Question: I am new to .net. I have written a code to export a gridview into excel. the export works but instead of getting data of gridview I get tags in the exported document. Same case if I exported the gridview to docs. This is what exported file looks like

The GridView I have gets populated by a search query. Here is an excerpt of my code:
'''
Protected Sub Button4_Click(sender As Object, e As EventArgs) Handles Button4.Click
MsgBox("Exporting")
Response.Clear()
Response.Buffer = True
Response.AddHeader("content-disposition", "attachment;filename=GridViewExport.xls")
Response.Charset = ""
Response.ContentType = "application/vnd.ms-excel"
Dim sw As New StringWriter()
Dim hw As New HtmlTextWriter(sw)
gridviewID.AllowPaging = False
gridviewID.DataSource = gvDataTable
gridviewID.DataBind()
gridviewID.RenderControl(hw)
Response.Write(sw.ToString())
Response.Flush()
Response.End()
'''
My GridView is not inside a Form tag as I already have a Form tag in my master page. This is how my GridView looks:
'''
<asp:GridView ID="gridviewID" runat="server"
AutoGenerateColumns="False" onrowcommand="searchResultsGridView_RowCommand">
<Columns>
<asp:BoundField DataField="logNum" HeaderText="ID" ReadOnly="True" ItemStyle-CssClass="hideme" />
<asp:BoundField DataField="workIDName" HeaderText="work NAME"
SortExpression="workIDName" ReadOnly="True" />
<asp:BoundField DataField="LeadIdName" HeaderText=" LEAD"
SortExpression="LeadIdName" ReadOnly="True" />
<asp:BoundField DataField="Lead_Name2"// and a lot of fields till closing tags
'''
I have placed right after my page load.
Placing this function right after export function wouldn't work. It would not let me export at all.
What could i be possibly doing wrong?
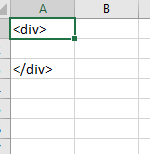
Answer: It seems like you execute export function before you bind data to grid view. Try to load data in separate event and execute export function in 'Button4_Click'event.
Check the sample code.
'''
using System;
using System.Data;
using System.Configuration;
using System.Collections;
using System.Web;
using System.Web.Security;
using System.Web.UI;
using System.Web.UI.WebControls;
using System.Web.UI.WebControls.WebParts;
using System.Web.UI.HtmlControls;
using System.Data.SqlClient;
public partial class ExportGridView : System.Web.UI.Page
{
protected void Page_Load(object sender, EventArgs e)
{
if (!Page.IsPostBack)
{
GridView1.DataSource = BindData();
GridView1.DataBind();
}
}
private string ConnectionString
{
get { return @"Server=localhost;Database=Northwind;
Trusted_Connection=true"; }
}
private DataSet BindData()
{
// make the query
string query = "SELECT * FROM Categories";
SqlConnection myConnection = new SqlConnection(ConnectionString);
SqlDataAdapter ad = new SqlDataAdapter(query, myConnection);
DataSet ds = new DataSet();
ad.Fill(ds, "Categories");
return ds;
}
protected void Button1_Click(object sender, EventArgs e)
{
Response.Clear();
Response.AddHeader("content-disposition", "attachment;
filename=FileName.xls");
Response.Charset = "";
// If you want the option to open the Excel file without saving than
// comment out the line below
// Response.Cache.SetCacheability(HttpCacheability.NoCache);
Response.ContentType = "application/vnd.xls";
System.IO.StringWriter stringWrite = new System.IO.StringWriter();
System.Web.UI.HtmlTextWriter htmlWrite =
new HtmlTextWriter(stringWrite);
GridView1.RenderControl(htmlWrite);
Response.Write(stringWrite.ToString());
Response.End();
}
public override void VerifyRenderingInServerForm(Control control)
{
// Confirms that an HtmlForm control is rendered for the
specified ASP.NET server control at run time.
}
//resource : https://www.daniweb.com/programming/web-development/threads/360606/how-to-export-data-from-gridview-to-excel-in-asp-net
}
'''